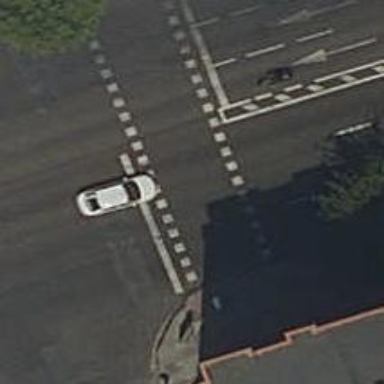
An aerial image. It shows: Zebra crossing with traffic signals.